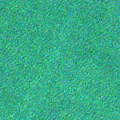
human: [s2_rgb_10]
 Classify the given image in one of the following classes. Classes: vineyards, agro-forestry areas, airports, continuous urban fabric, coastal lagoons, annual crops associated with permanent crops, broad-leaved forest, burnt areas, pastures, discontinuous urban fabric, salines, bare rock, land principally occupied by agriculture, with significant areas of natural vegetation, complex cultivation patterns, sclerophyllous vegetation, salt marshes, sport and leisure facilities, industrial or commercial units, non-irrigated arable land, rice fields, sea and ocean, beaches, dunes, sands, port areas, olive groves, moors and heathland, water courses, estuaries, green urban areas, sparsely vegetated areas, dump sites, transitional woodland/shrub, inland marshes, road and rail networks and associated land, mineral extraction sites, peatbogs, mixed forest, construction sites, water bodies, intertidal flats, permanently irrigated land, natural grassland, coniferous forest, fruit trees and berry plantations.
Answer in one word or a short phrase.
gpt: sea and ocean